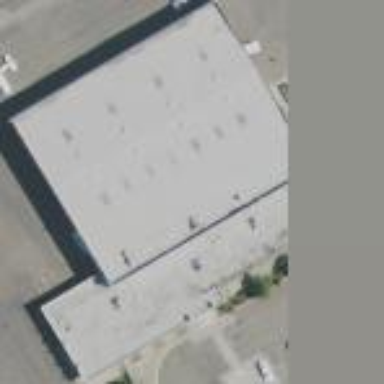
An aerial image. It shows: Hangar located at airport.